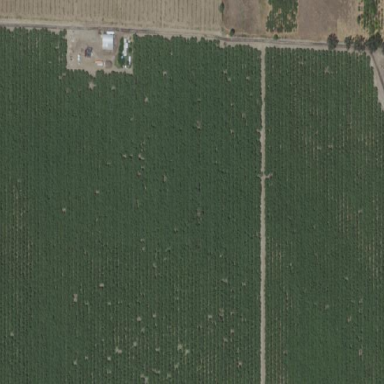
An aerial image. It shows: Orchard filled with almond trees.